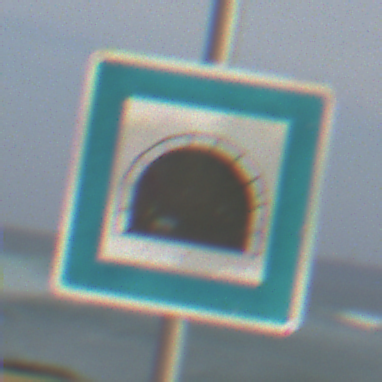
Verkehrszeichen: Tunnel
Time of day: MorningAfternoon
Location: Outdoor (Suburban)
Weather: PartlyCloudy
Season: NotSpecified
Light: Natural